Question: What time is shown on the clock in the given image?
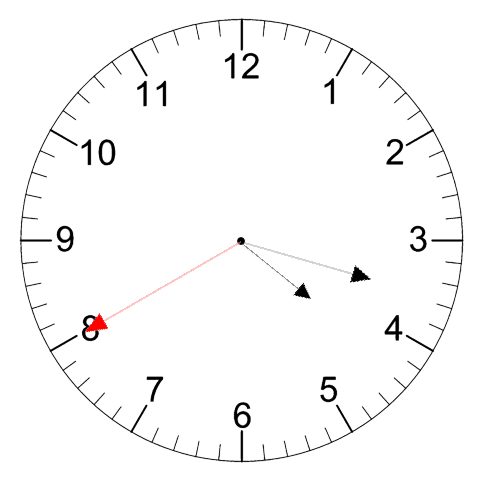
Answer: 04:17:40